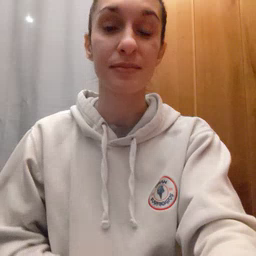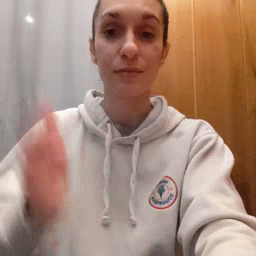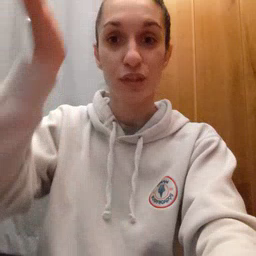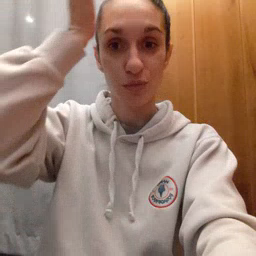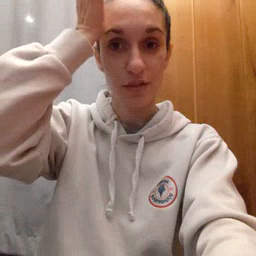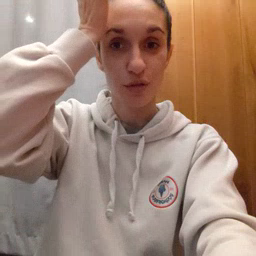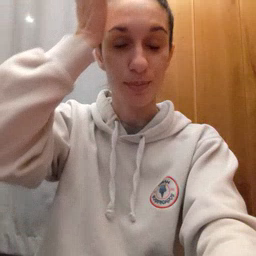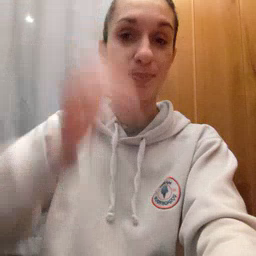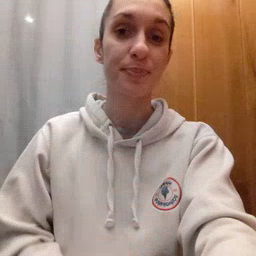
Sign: garbage